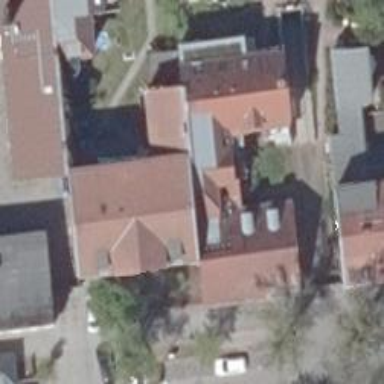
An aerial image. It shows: Gabled roof on residential building.